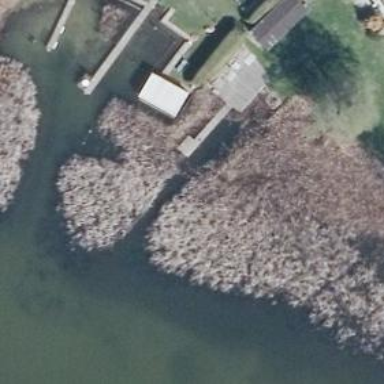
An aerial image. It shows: Man-made pier.